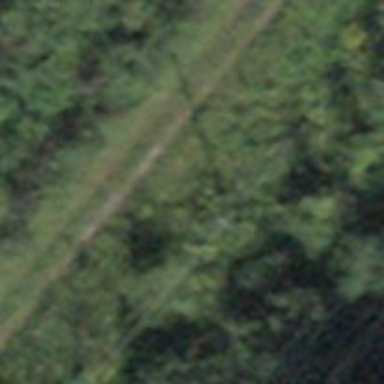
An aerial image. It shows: Power pole.